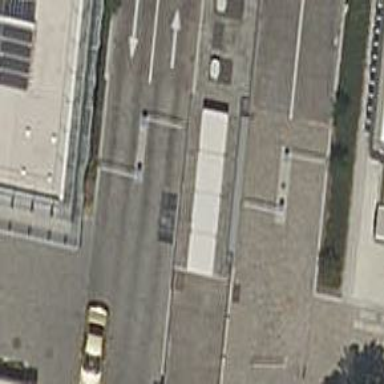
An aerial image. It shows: Lift gate barrier.